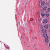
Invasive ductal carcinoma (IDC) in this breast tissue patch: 0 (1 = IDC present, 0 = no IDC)